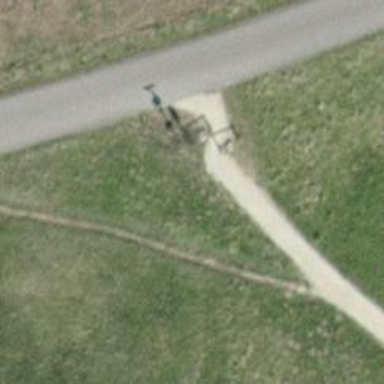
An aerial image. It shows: Gravel track road.